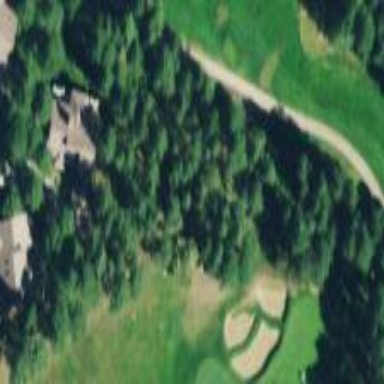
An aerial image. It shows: Rough grassy area used for golf.